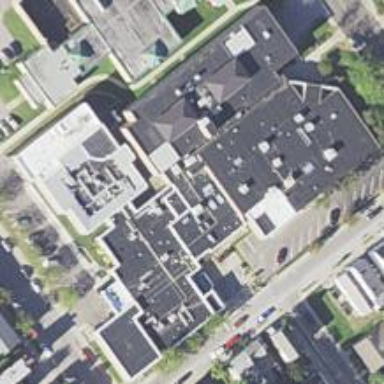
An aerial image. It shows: Public building.